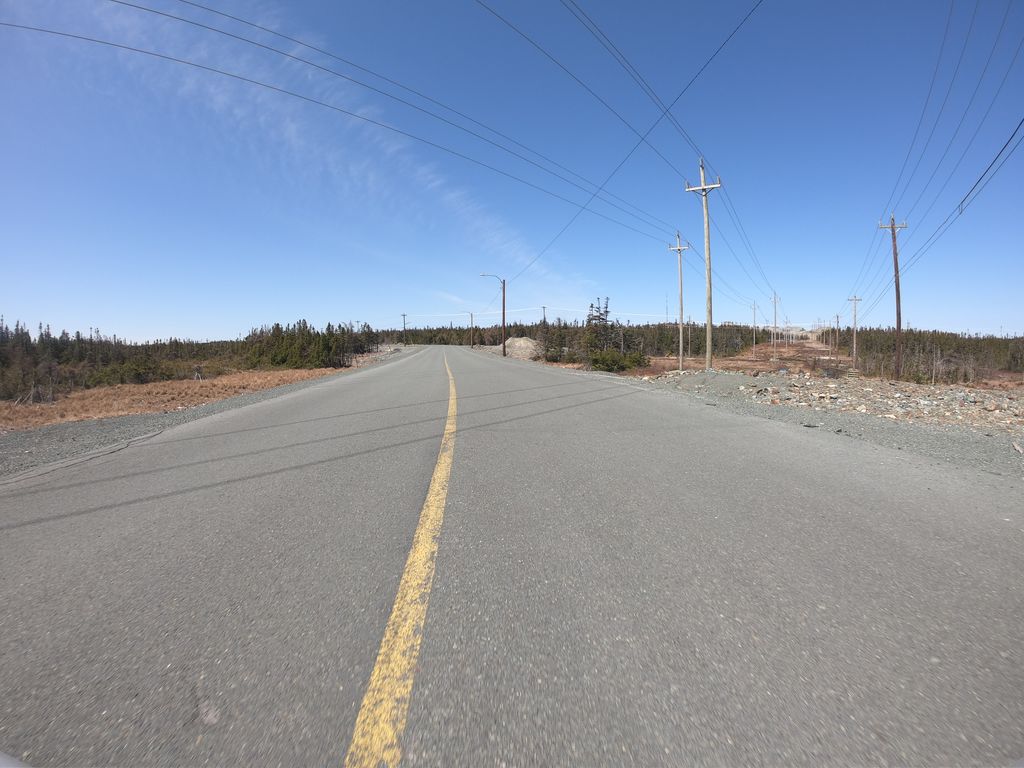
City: st_johns